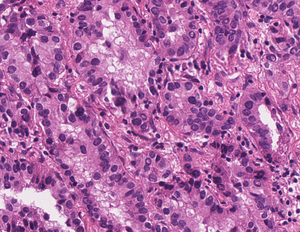
Tumor epithelial tissue: yes
Tumor-associated stroma tissue: yes
Normal tissue: no